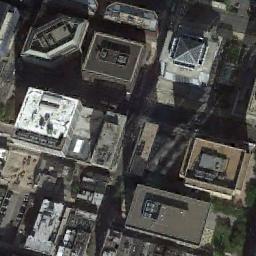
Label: commercial_area